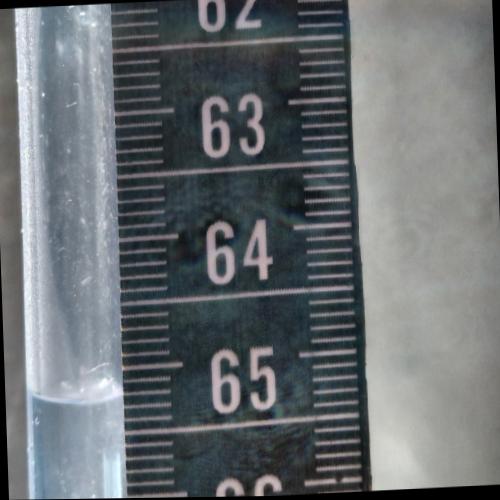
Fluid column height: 65.2 cm